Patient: sex M, age 67
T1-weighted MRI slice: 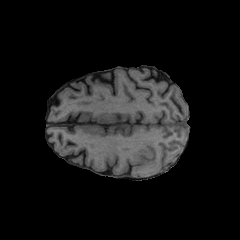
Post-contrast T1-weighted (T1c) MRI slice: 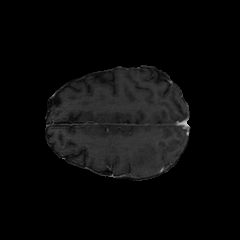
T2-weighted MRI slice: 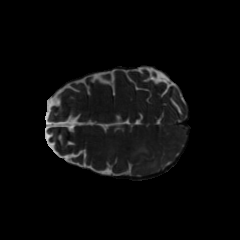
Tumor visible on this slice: yes
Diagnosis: Glioblastoma, IDH-wildtype
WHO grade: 4